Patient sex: M
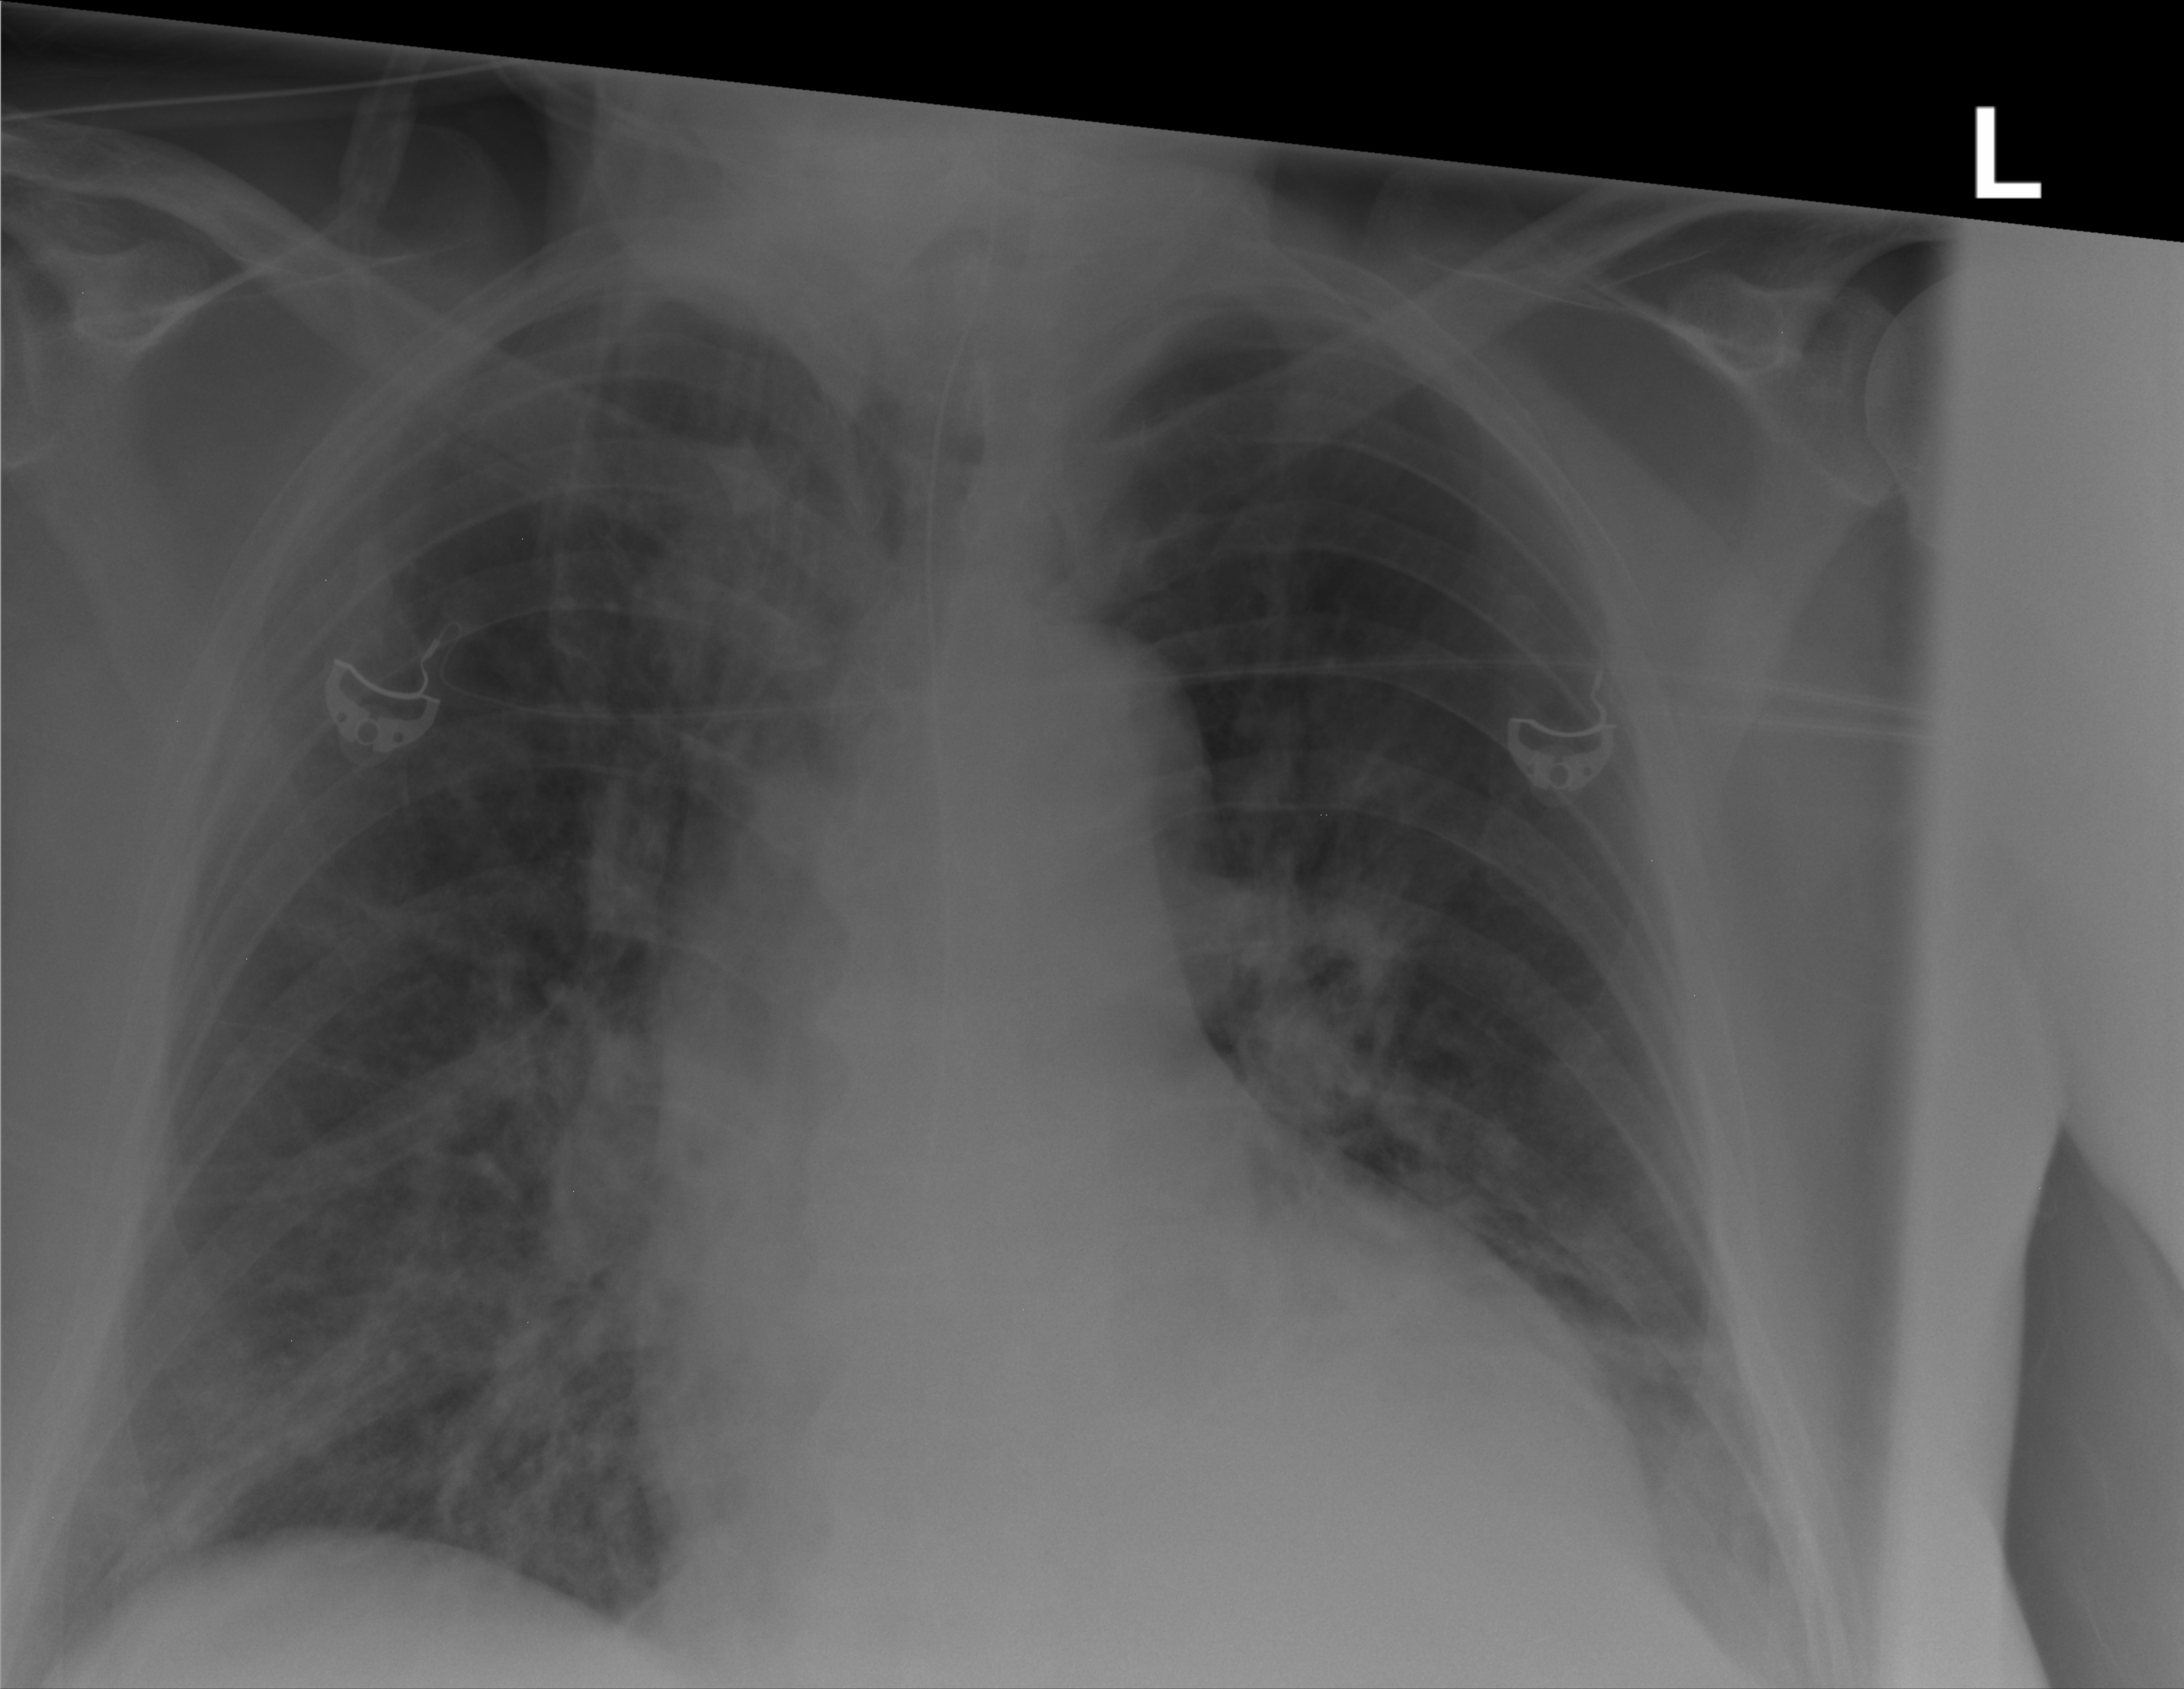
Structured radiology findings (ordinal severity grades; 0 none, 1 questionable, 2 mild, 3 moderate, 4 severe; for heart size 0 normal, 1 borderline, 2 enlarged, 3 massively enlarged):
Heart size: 2
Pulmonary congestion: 2
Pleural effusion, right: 0
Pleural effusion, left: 1
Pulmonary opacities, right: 2
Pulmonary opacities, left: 0
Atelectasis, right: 0
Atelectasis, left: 0